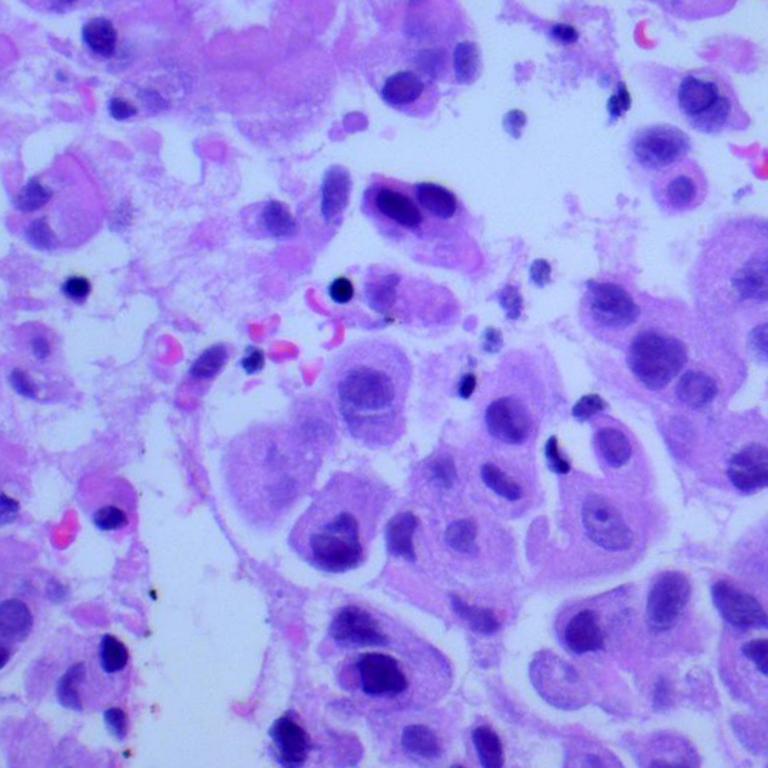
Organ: lung
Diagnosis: adenocarcinomas